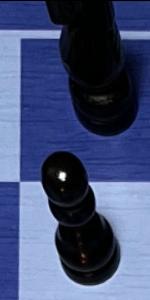
Label: Pawn_Black